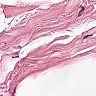
Metastatic tissue present: no